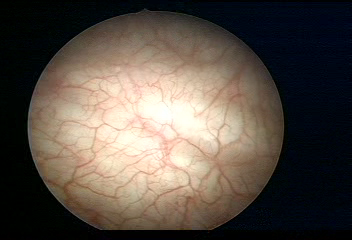
Modality: WLC
Class: Normal mucosa
Bladder cancer association: No